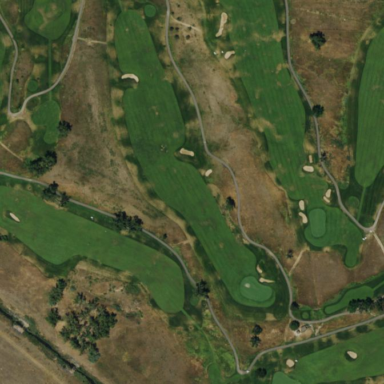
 specifically identified as lateral water hazard."